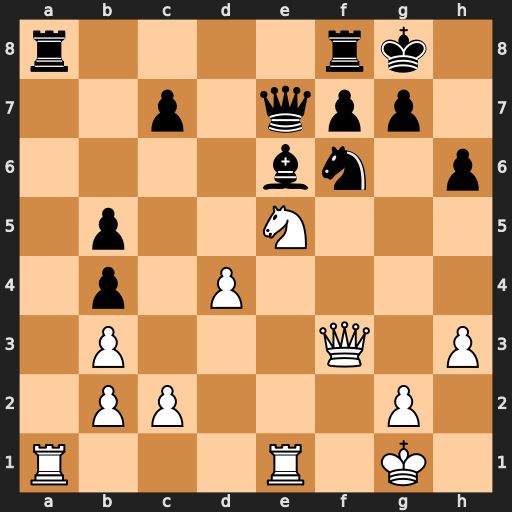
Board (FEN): r4rk1/2p1qpp1/4bn1p/1p2N3/1p1P4/1P3Q1P/1PP3P1/R3R1K1
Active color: w
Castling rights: -
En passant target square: -
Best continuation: Rxa8 Rxa8 Qxa8+